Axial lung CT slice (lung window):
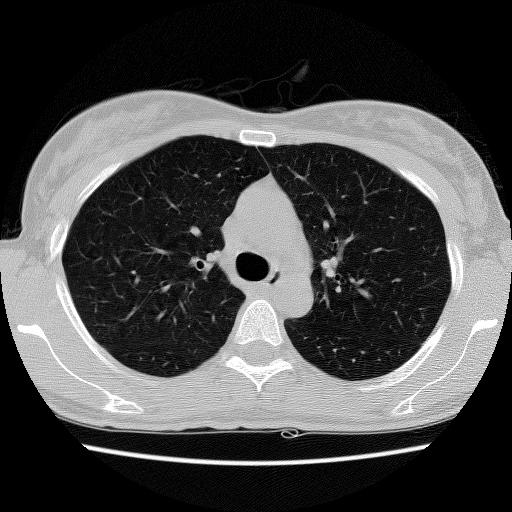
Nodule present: no